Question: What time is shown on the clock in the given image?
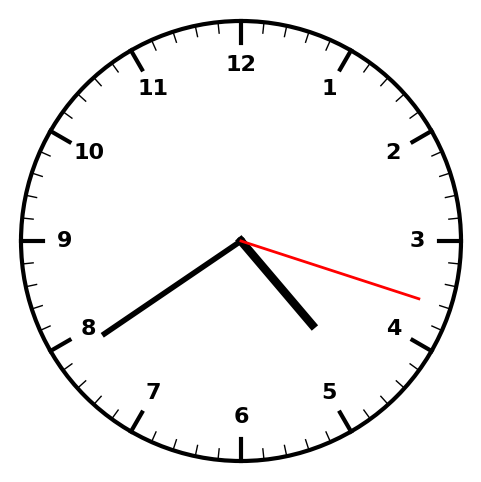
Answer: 04:39:18